Question: I want to print check from SAP Business one. I do all setting except the bank check Date have issue. in bank check the date is in boxes and having spacing.
can any one help me to how can i do it?

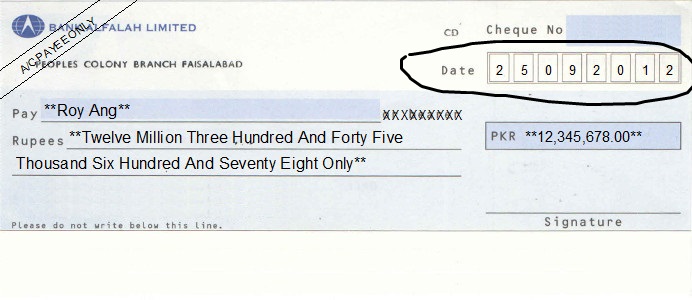
Answer: as Siva reccomended (or similar) ---
8 separate formulas
left(totext(Currentdate,'dd'),1) //d1
right(totext(Currentdate,'dd'),1) //d2
left(totext(Currentdate,'MM'),1) //m1
right(totext(Currentdate,'MM'),1) //m2
left(totext(Currentdate,'yyyy'),1) //y1
mid(totext(Currentdate,'yyyy'),2,1) //y2
mid(totext(Currentdate,'yyyy'),3,1) //y3
mid(totext(Currentdate,'yyyy'),4,1) //y4
Place in report and format each to have top, bottom, left and right borders.